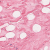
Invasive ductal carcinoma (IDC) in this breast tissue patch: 0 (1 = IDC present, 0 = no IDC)